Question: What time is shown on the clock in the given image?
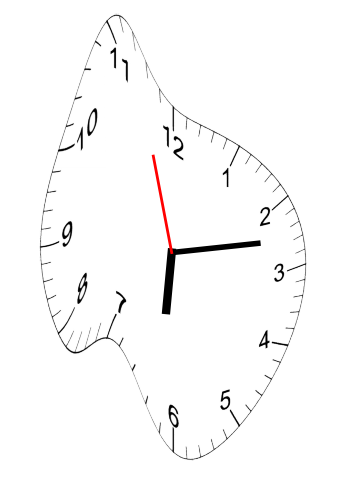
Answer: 06:12:57